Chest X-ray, PA view. Patient: 35 years old, sex M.
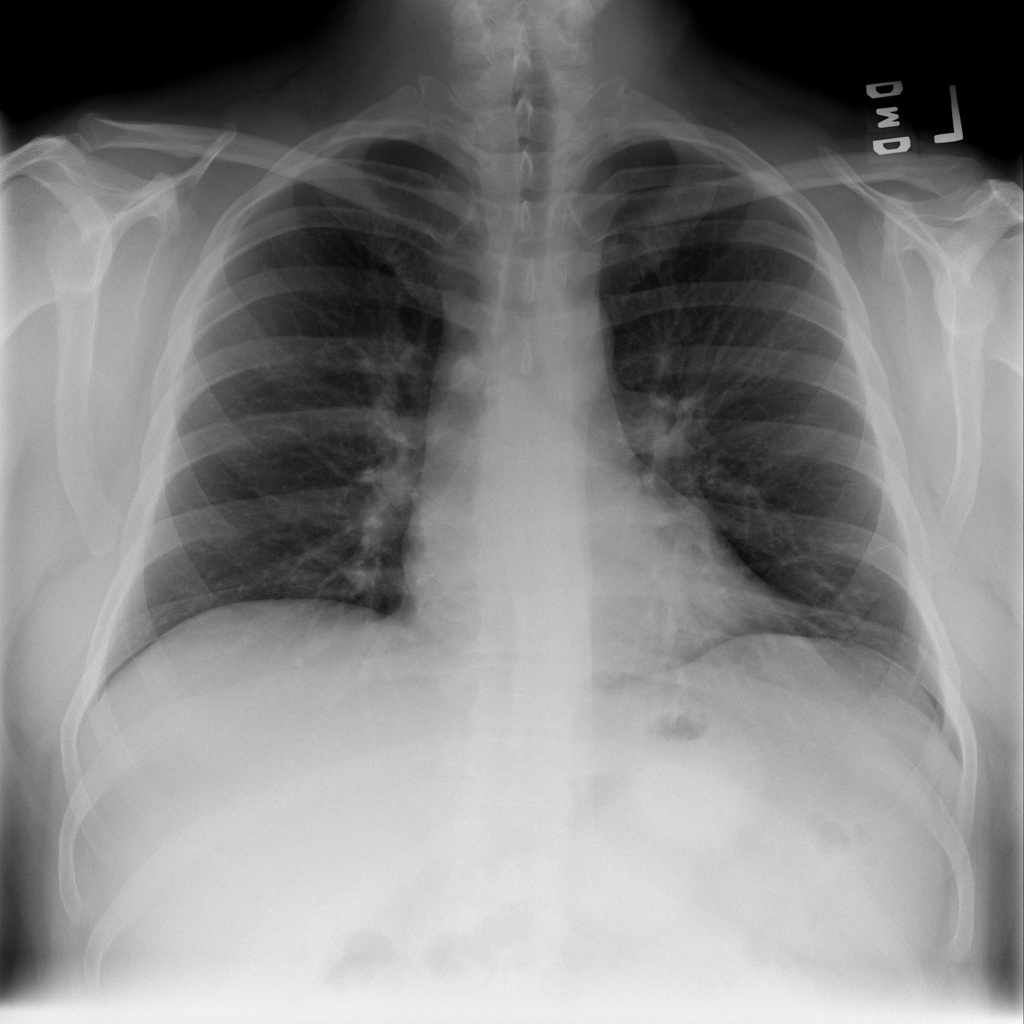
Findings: No Finding